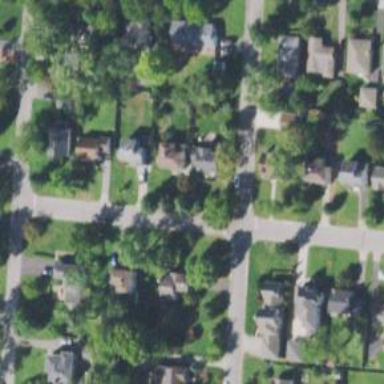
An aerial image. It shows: Residential driveway.